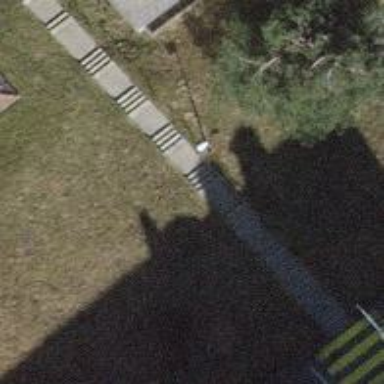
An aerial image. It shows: Set of steps on the road.